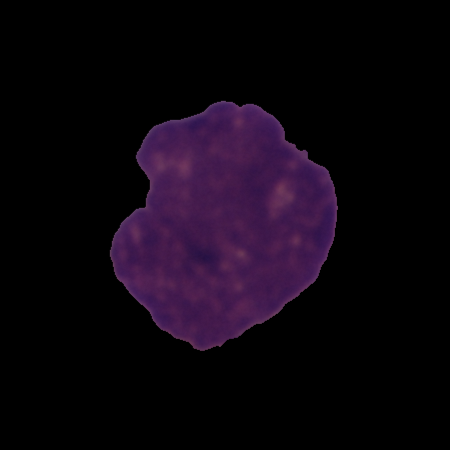
Label: cancer